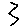
Label: zigzag